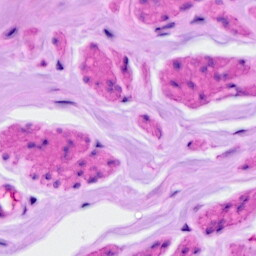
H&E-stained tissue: Ovarian